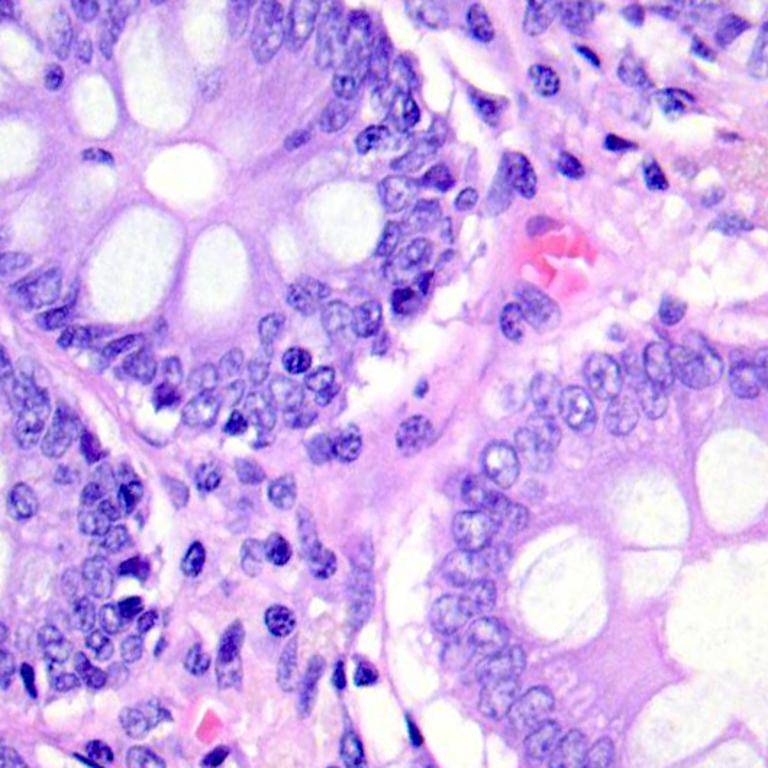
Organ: colon
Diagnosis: benign